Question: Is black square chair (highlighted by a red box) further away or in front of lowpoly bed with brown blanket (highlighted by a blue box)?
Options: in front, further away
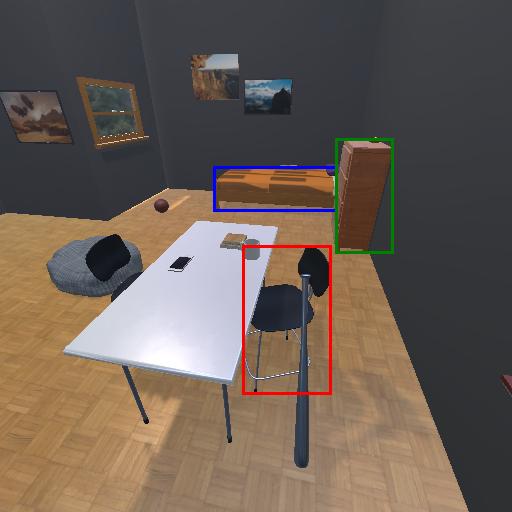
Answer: in front